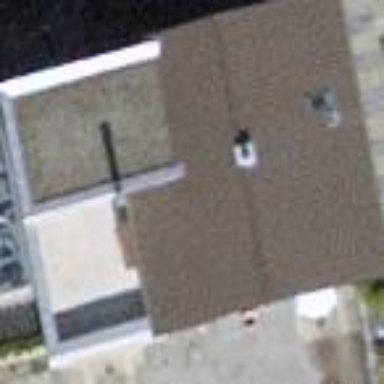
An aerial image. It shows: Detached building with gabled roof.